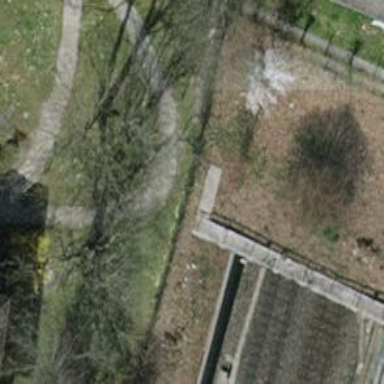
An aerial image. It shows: Retaining wall made of concrete.